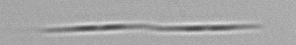
Label: Pseudo-nitzschia